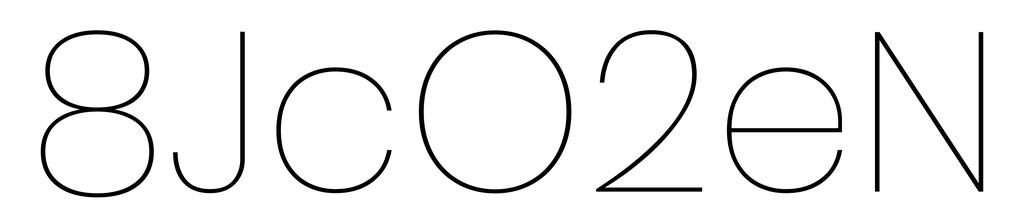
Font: Poppins-Thin